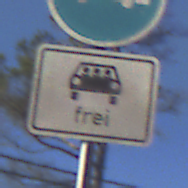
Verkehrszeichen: MehrfachbesetzePersonenkraftwagenFrei
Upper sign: Busssonderstreifen
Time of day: MorningAfternoon
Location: Outdoor (Nature)
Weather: Clear
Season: Winter
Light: Natural